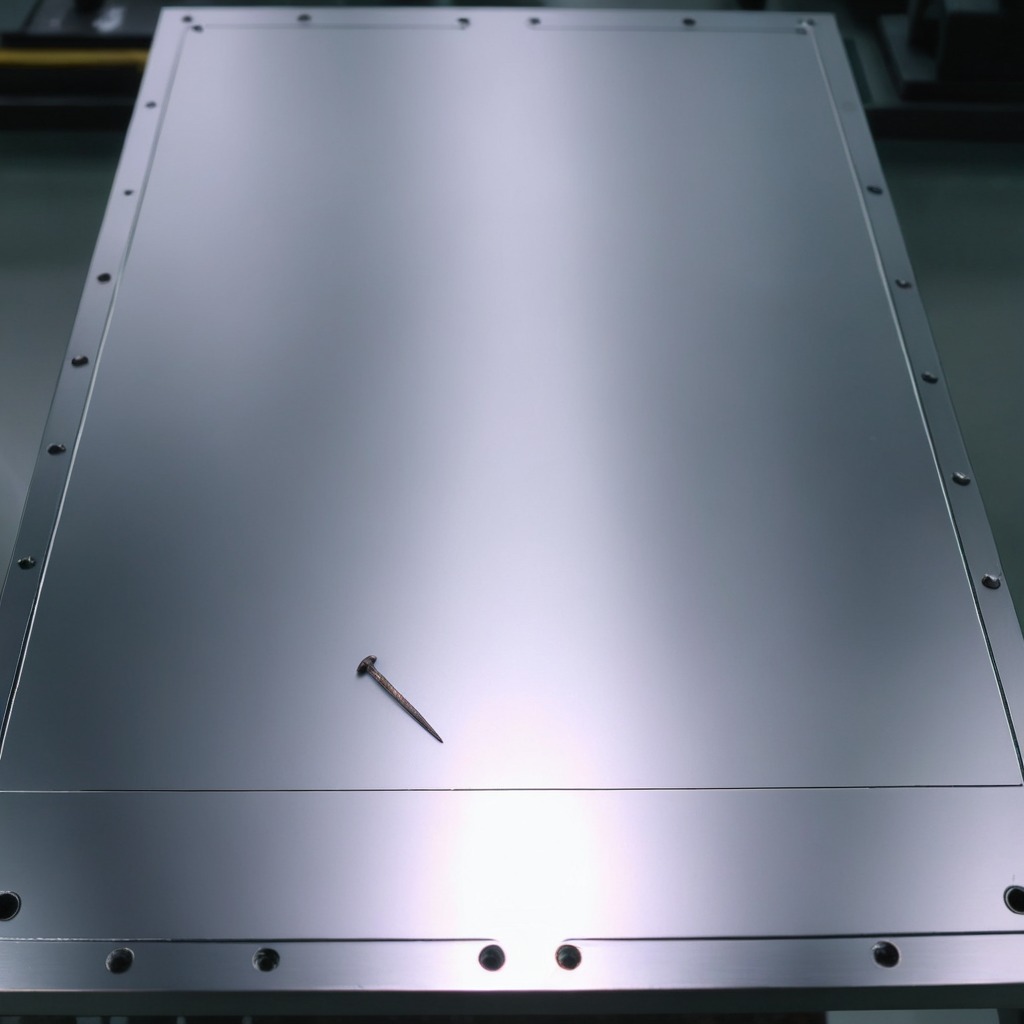
A nail is lying on a metal table in a machine shop under fluorescent lights.